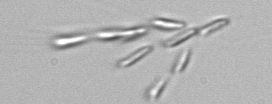
Label: Dinobryon